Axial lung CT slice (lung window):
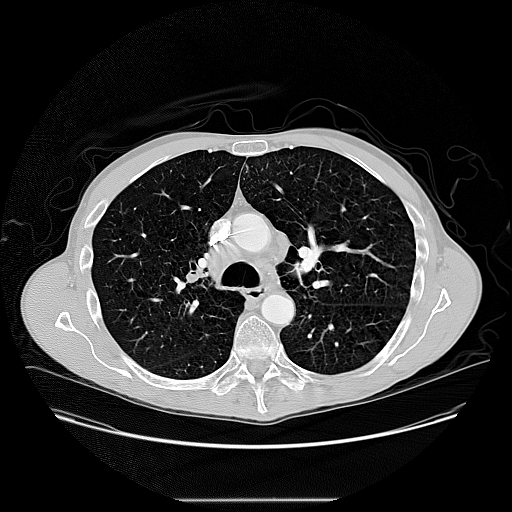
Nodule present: no